Interaction volume radius: 5 \u00c5
Interaction volume height: 20 \u00c5
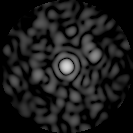
Disorder parameter: 0.8194